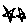
Label: star